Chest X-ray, PA view. Patient: 43 years old, sex F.
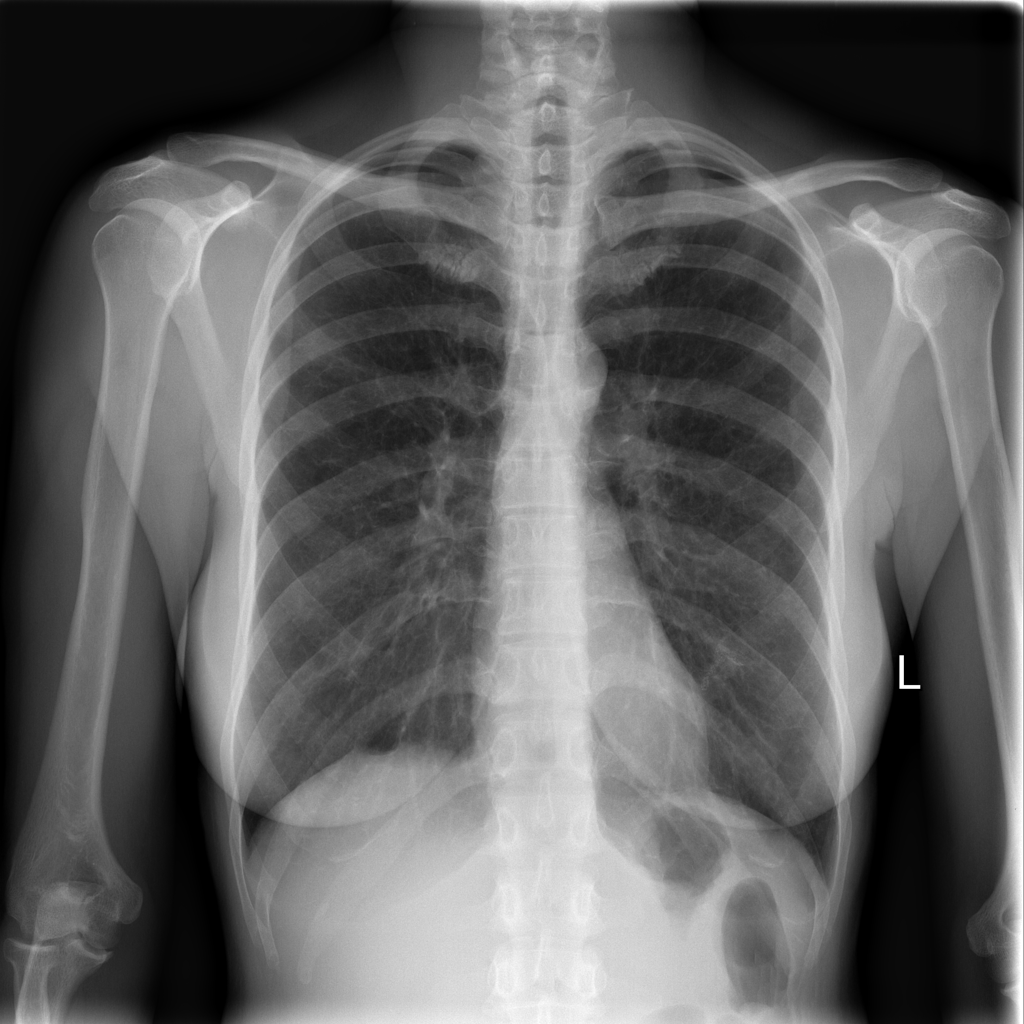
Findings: No Finding